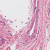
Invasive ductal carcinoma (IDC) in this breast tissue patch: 0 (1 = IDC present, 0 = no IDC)